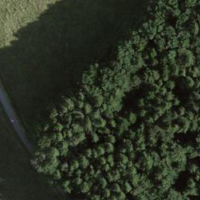
EUNIS habitat code: 44
Species observed at this site:
Melittis melissophyllum